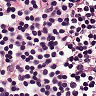
Metastatic tissue present: no